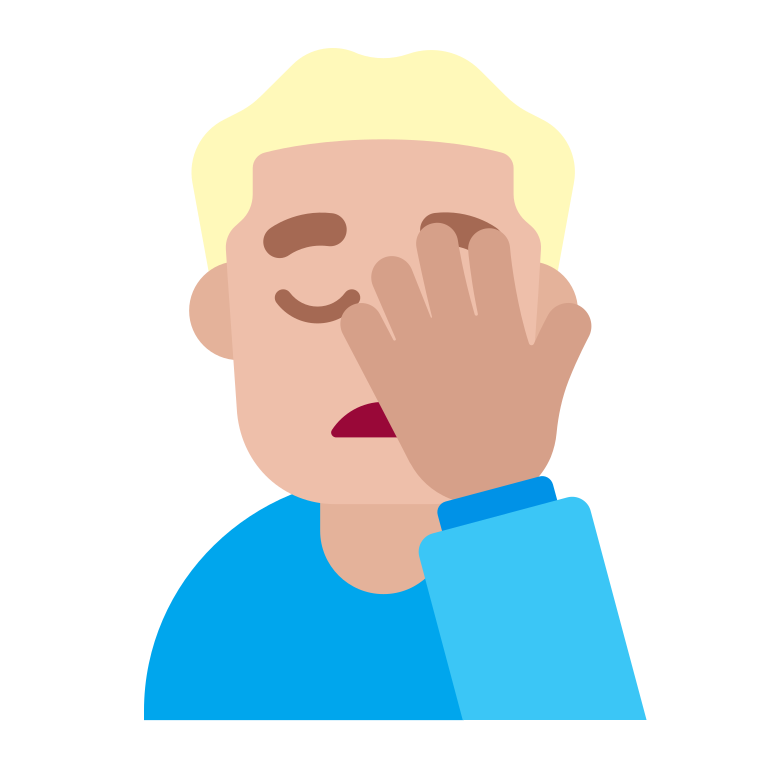
man facepalming flat  light